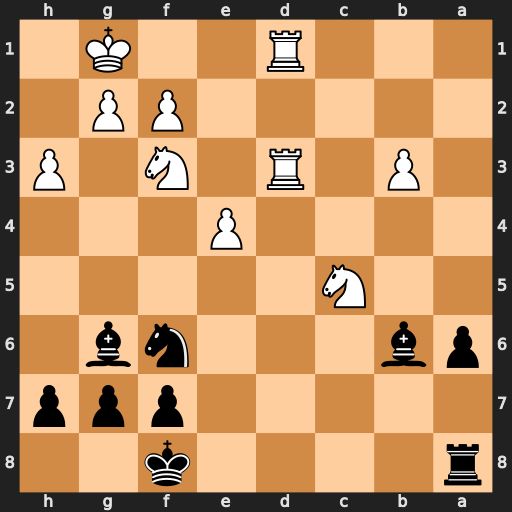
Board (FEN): r4k2/5ppp/pb3nb1/2N5/4P3/1P1R1N1P/5PP1/3R2K1
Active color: b
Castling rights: -
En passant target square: -
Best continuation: Bxc5 Rd8+ Rxd8